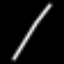
Label: line